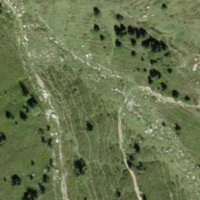
EUNIS habitat code: 31
Species observed at this site:
Tussilago farfara